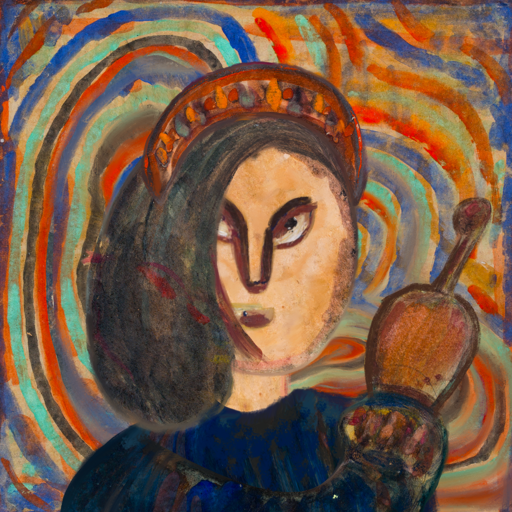
Background: Sisters, Head And Neck Front: Childish, Face Front: After_Raid, Bust: Pipe, Hair Front: Gypsy_Mother, Head Accessory: Hypocrite, Second Necklace: Blank, Necklace: Blank, Baby: Blank